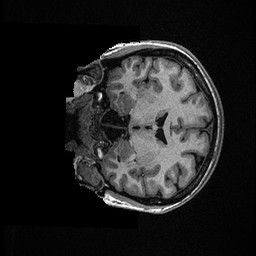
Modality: T1w
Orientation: coronal
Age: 42
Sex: female
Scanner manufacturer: ge
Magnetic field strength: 3 T
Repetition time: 0.006952 s
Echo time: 0.00292 s